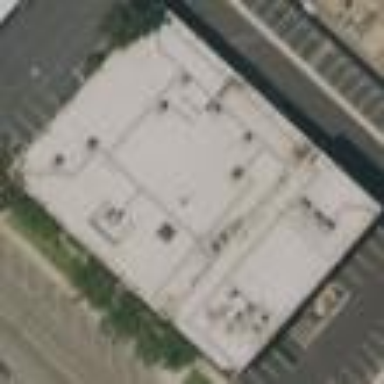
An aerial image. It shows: Commercial building.